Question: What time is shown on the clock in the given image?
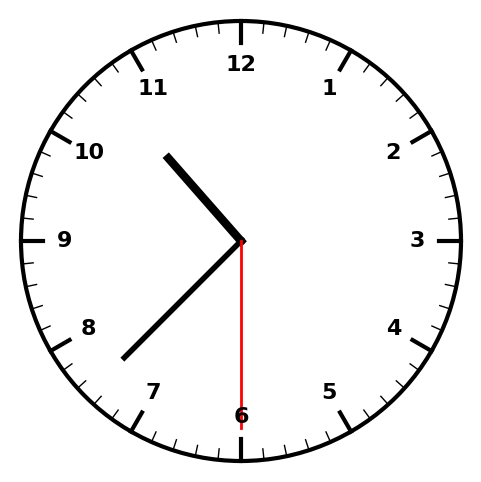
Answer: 10:37:30